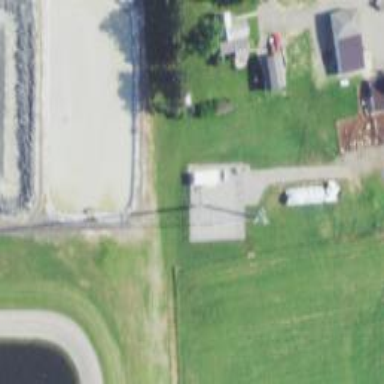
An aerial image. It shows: Man-made mast used for communication purposes.